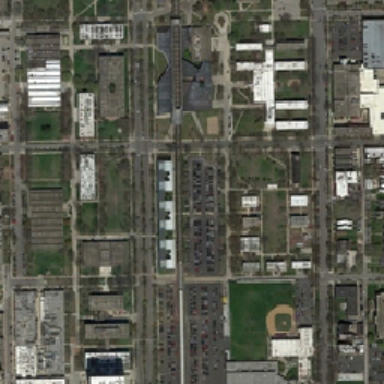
Parking lots and buildings are distributed to pieces of square lands .